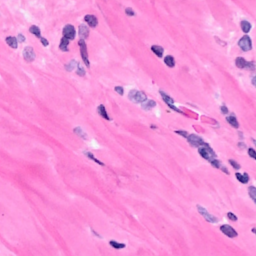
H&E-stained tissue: Breast